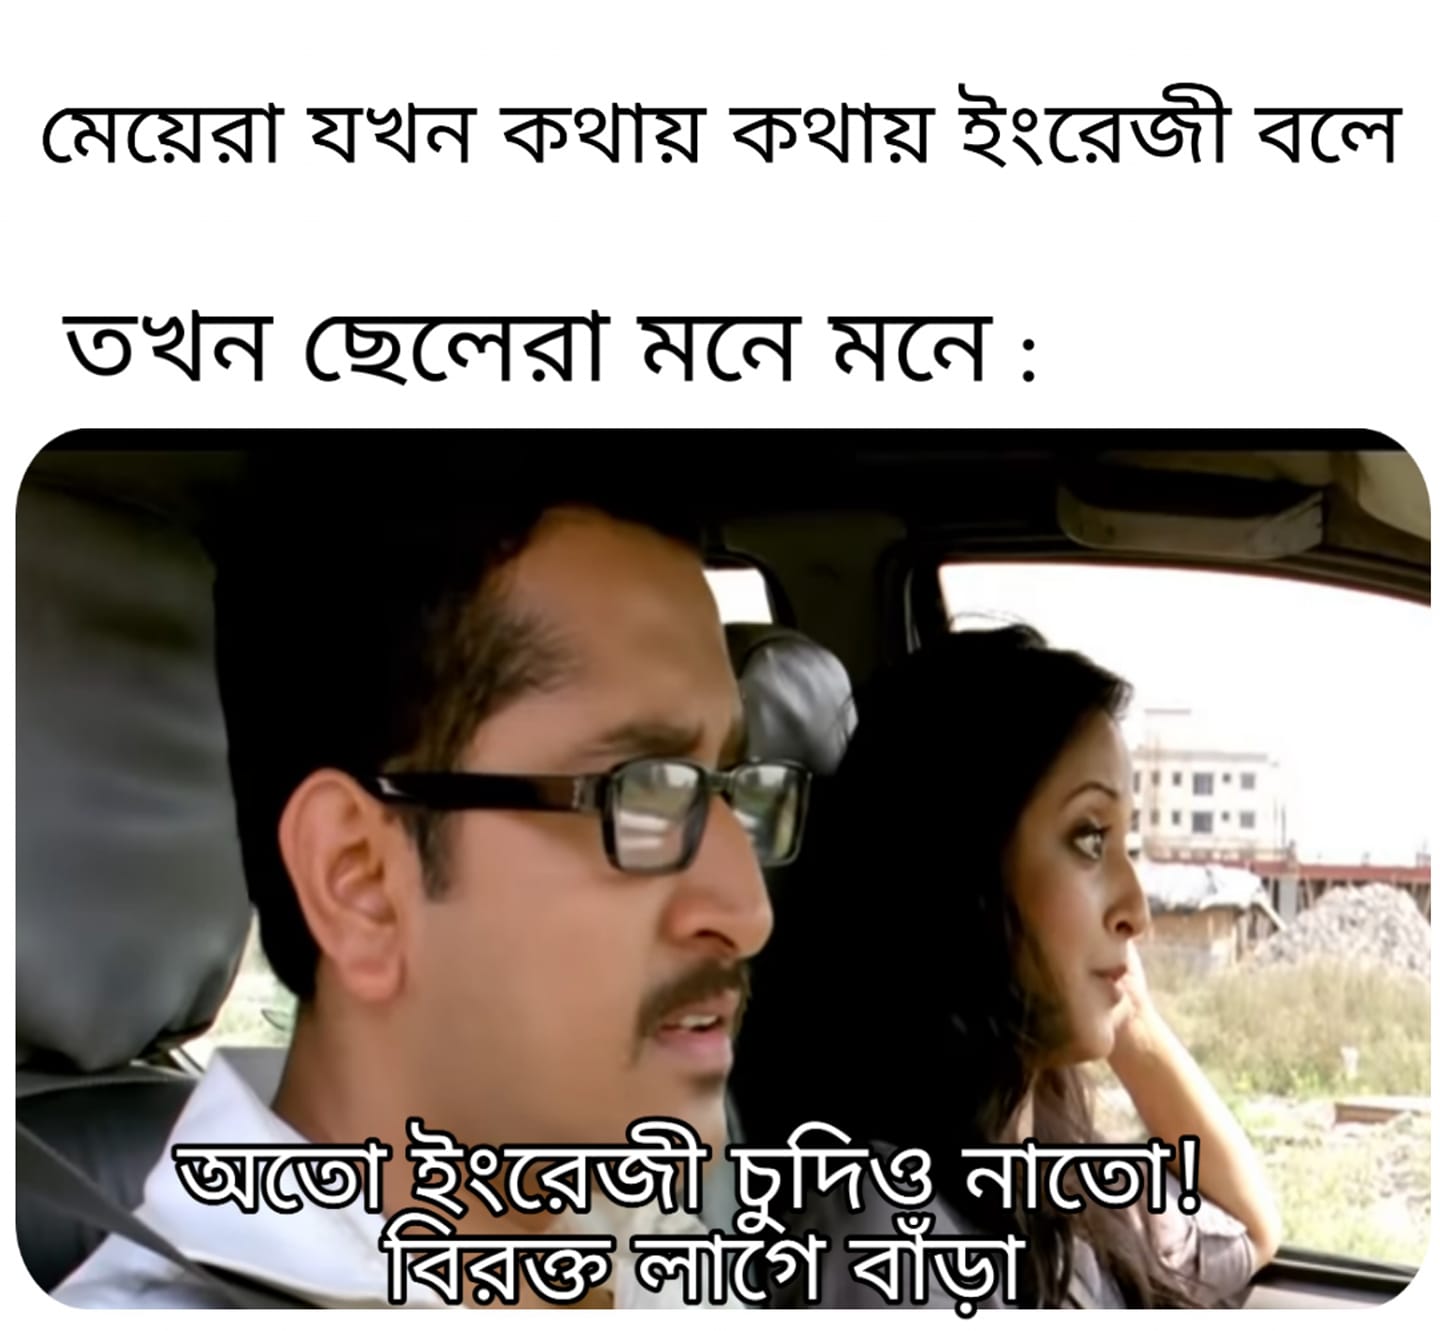
Caption: মেয়েরা যখন কথায় কথায় ইংরেজী বলে তখন ছেলেরা মনে মনে     অতো ইংরেজী চুদিও নাতো !    বিরক্ত লাগে বাঁড়া
Label: hate